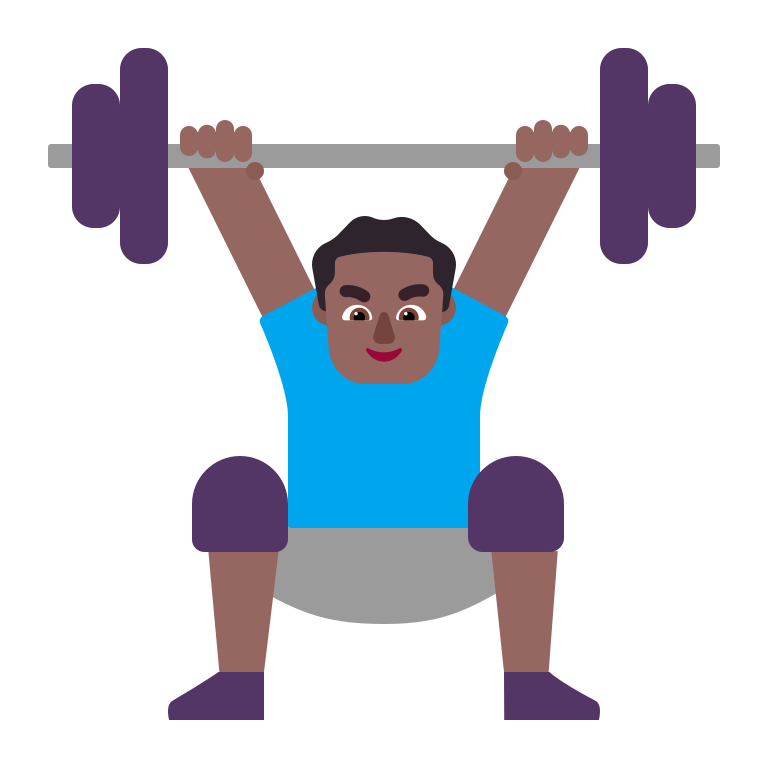
man lifting weights flat  dark